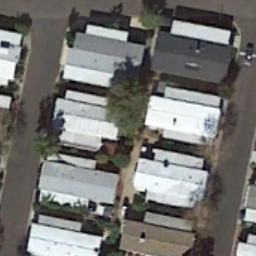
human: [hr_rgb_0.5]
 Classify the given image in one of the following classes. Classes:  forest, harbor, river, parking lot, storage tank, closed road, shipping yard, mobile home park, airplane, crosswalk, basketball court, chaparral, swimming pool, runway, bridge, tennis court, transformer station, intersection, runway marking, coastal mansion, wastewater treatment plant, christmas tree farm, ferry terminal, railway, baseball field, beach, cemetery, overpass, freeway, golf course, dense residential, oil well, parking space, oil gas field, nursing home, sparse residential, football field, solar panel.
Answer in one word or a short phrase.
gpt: mobile home park